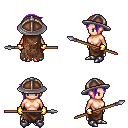
a pixel art fantasy rpg character, female body template, human, light skin, brown tattered cape, robe skirt, purple pixie cut hairstyle, chain helm, gold gloves, metal boots, spear, four views (front, back, left, right), 2x2 character sprite sheet, small pixel art, hard edges, no anti-aliasing